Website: home-depot
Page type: account-selection
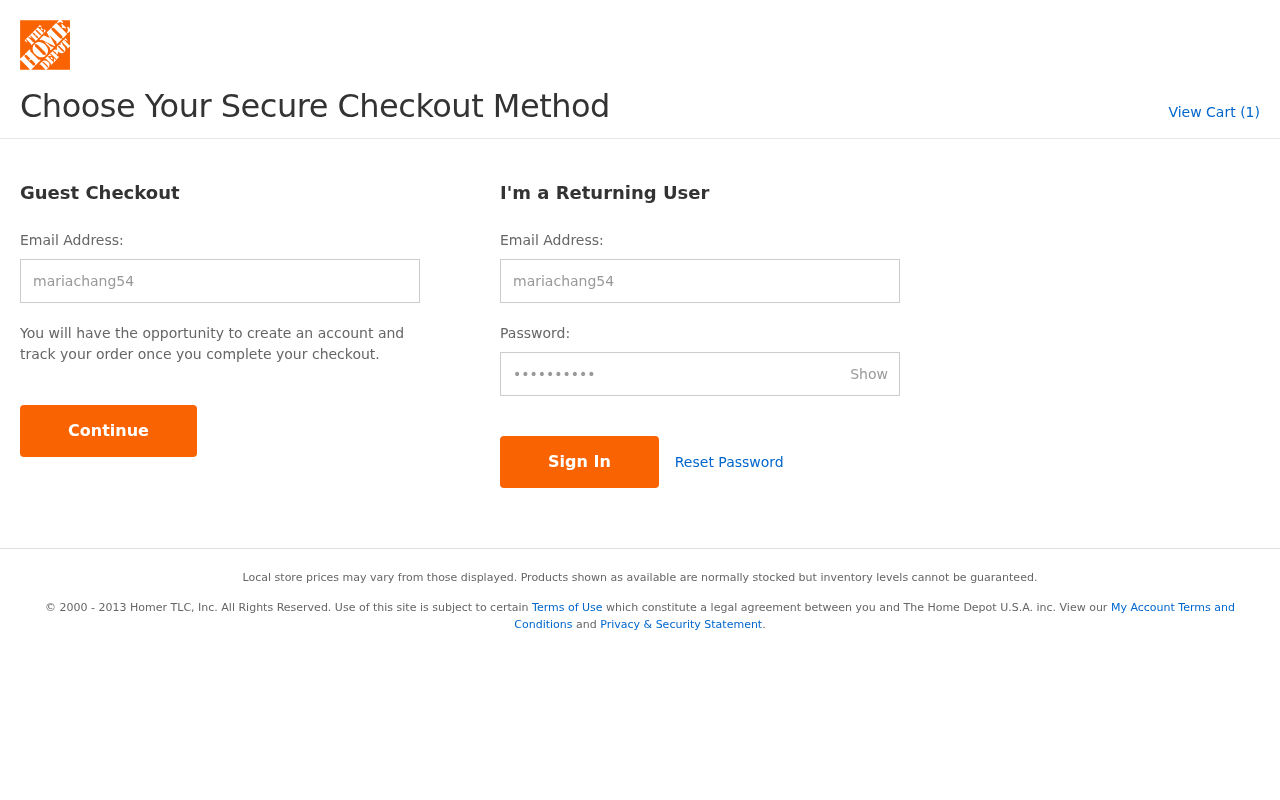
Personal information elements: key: PII_LOGIN_USERNAME
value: mariachang54
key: PII_LOGIN_USERNAME2
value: mariachang54
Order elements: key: ORDER_NUM_ITEMS
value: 1